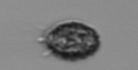
Label: Pseudochattonella_farcimen